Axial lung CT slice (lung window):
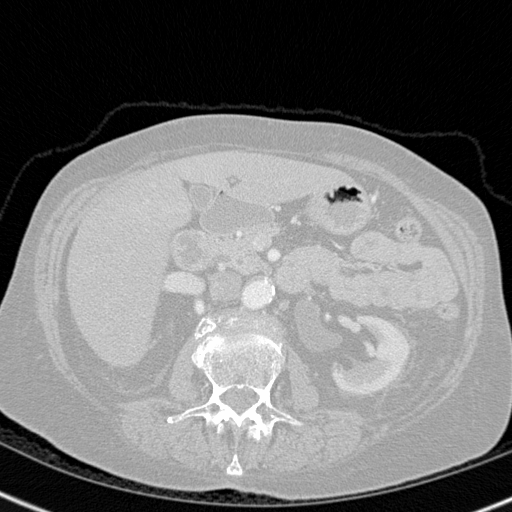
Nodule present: no